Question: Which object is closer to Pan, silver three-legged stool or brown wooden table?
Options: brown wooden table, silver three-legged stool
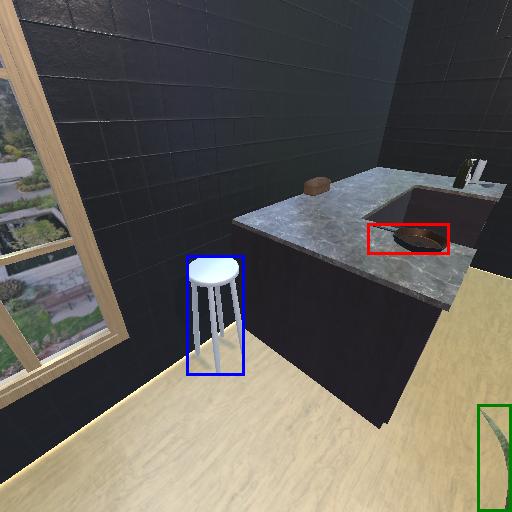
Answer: brown wooden table